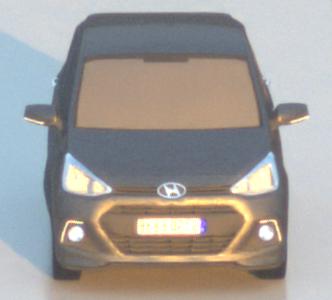
Make: Hyundai
Model: i10
Detailed model: Gen. 2
Model produced from: 2013
Model produced until: 2019
Doors: 5
Color: gray
Road condition: wet road
Daytime: sunrise or sunset
Contrast: medium contrast